Question:
I am using Kendo grid for editing data. My problem is that when I edit a cell, it rounds the figure to two decimal places, even if the format of the cell is 4 decimal places.
Why its behaving like this?
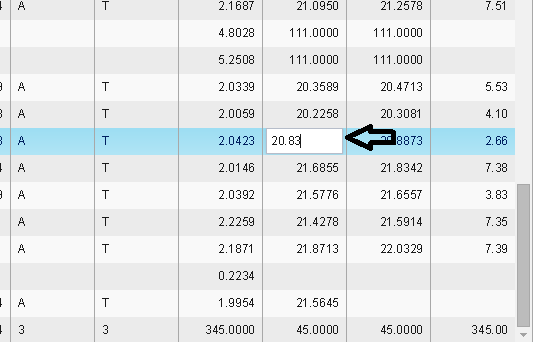
Answer: You might add an 'editor' function for that column. Something like:
'''
columns: [
...
{
field: "Value",
width: 200,
format: "{0:##.####}",
editor: function(container, options) {
// create an input element
$("<input name='" + options.field + "'/>")
.appendTo(container)
.kendoNumericTextBox({
decimals: 4
});
}
},
...
]
'''
See it in action here: <URL>